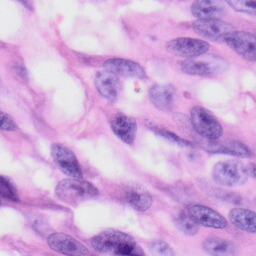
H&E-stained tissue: Skin